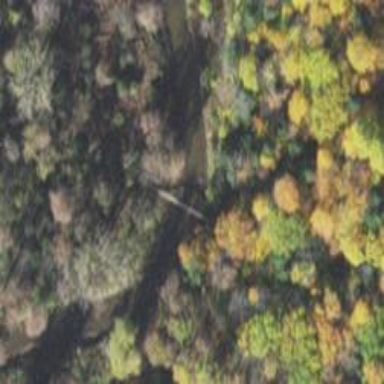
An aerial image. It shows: Path on suspension bridge.